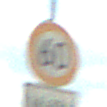
Verkehrszeichen: Geschwindigkeit60
Zusatzzeichen unten: ZeitangabenOhneBeschraenkungAufWochentage1
Umgebung: Outdoor, Beach
Tageszeit: MorningAfternoon
Wetter: PartlyCloudy
Licht: Natural
Jahreszeit: NotSpecified
Kontrast: HighContrast